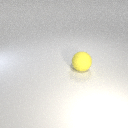
large yellow rubber sphere